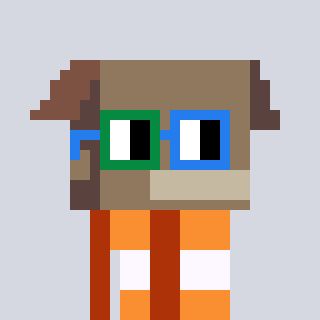
a pixel art character with square green and blue glasses, a box-shaped head and a hotbrown-colored body on a cool background